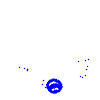
Particle: electron